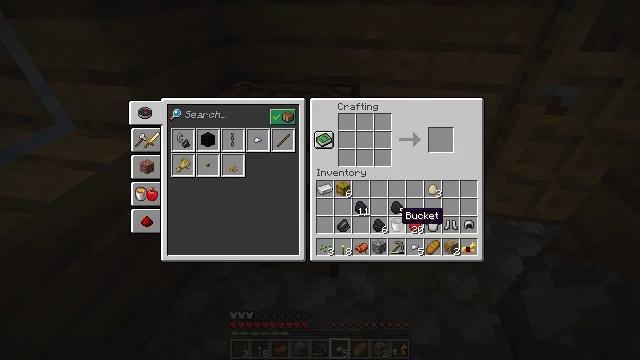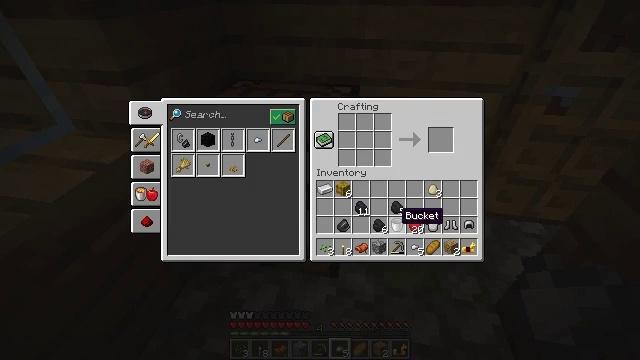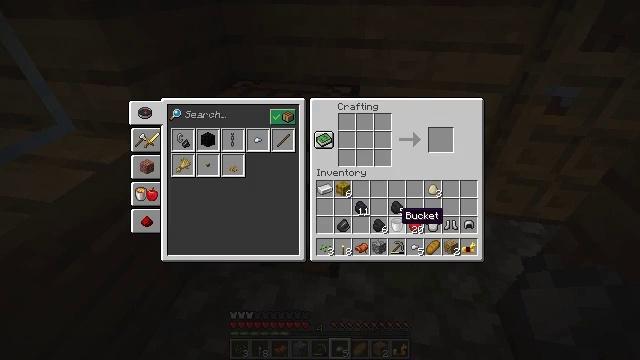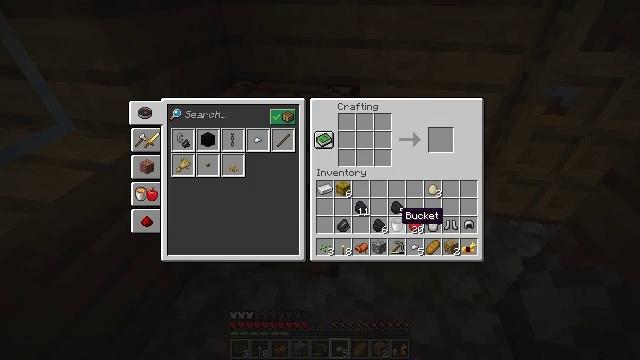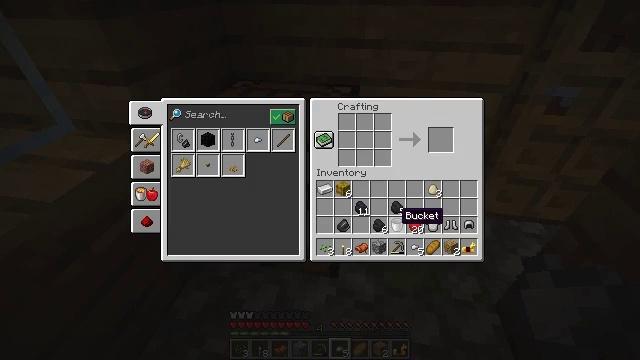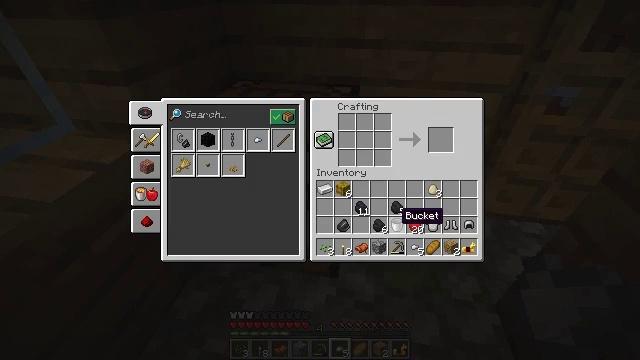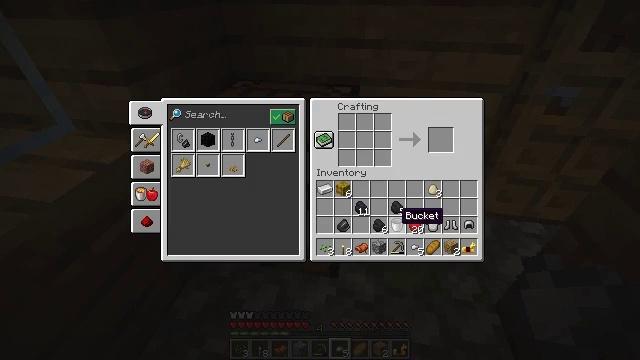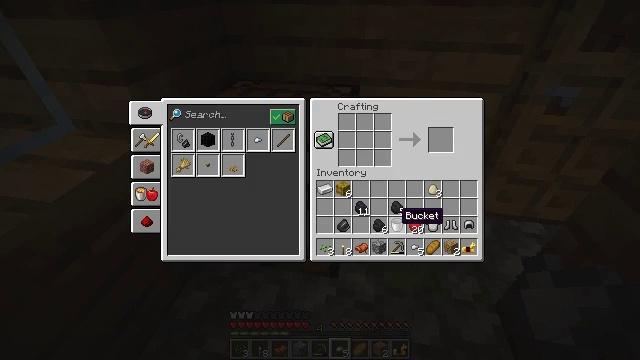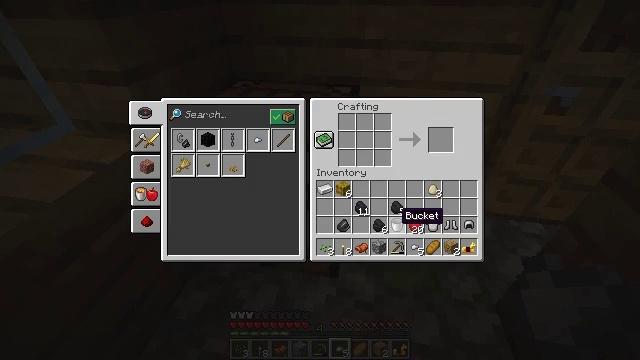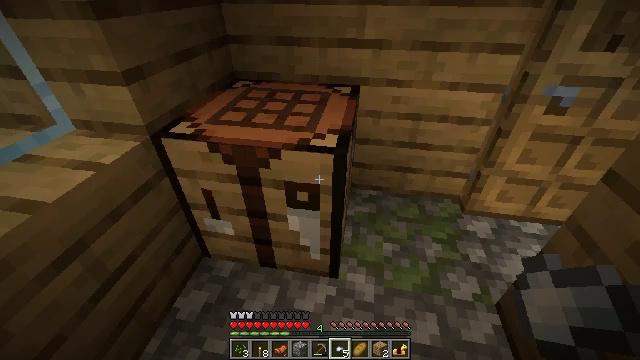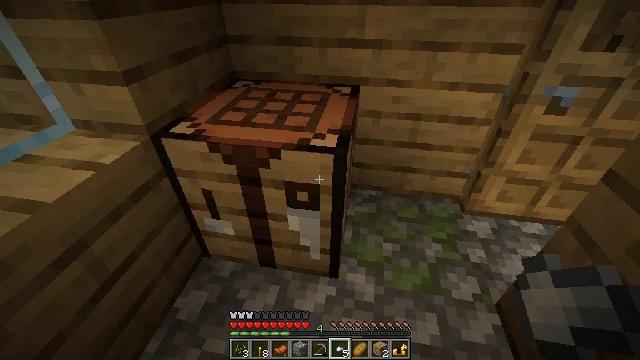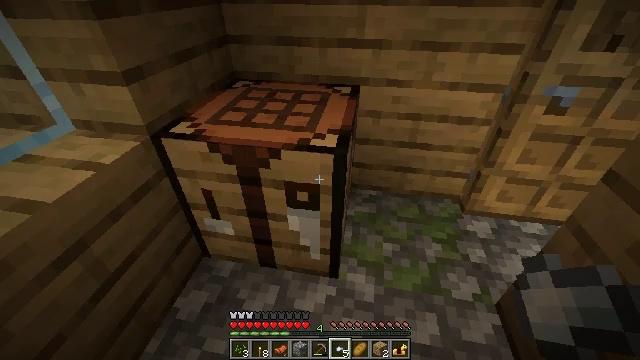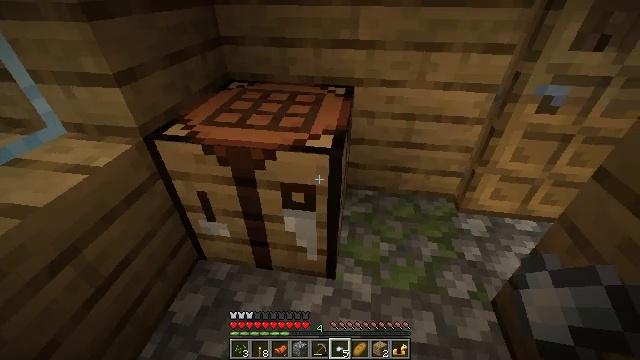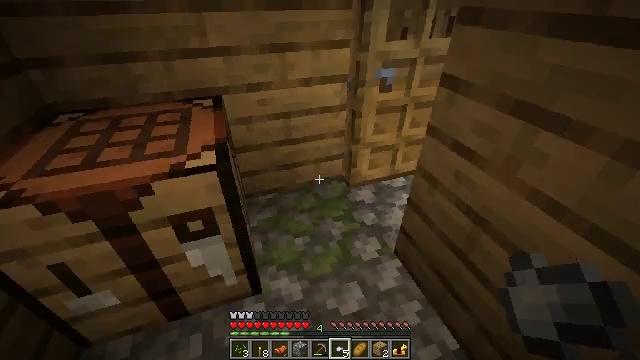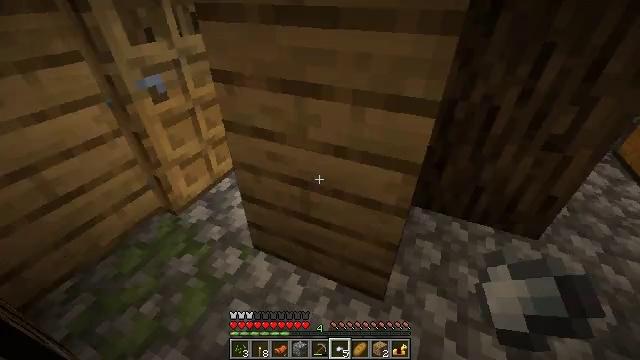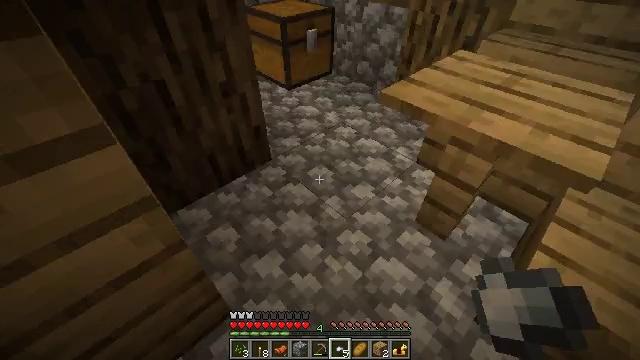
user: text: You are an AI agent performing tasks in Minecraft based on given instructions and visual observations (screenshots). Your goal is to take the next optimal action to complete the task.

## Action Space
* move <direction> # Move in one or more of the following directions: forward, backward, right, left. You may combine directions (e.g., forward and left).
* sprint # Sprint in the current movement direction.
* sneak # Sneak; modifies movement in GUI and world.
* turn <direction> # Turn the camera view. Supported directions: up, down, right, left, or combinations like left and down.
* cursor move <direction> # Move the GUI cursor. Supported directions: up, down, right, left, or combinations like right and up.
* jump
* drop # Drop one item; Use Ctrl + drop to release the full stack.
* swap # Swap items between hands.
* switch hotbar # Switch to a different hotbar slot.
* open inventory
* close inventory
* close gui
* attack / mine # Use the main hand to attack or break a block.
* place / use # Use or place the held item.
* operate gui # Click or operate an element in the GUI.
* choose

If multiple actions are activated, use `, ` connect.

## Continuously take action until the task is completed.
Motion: motion action
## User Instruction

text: Drop a pair of leather boots.
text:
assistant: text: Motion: no_op
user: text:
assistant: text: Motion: no_op
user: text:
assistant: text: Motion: no_op
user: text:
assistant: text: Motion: no_op
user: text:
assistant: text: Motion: no_op
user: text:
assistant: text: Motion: no_op
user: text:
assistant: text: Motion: no_op
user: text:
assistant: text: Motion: no_op
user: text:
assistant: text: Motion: no_op
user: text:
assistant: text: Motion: close gui
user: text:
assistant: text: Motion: open inventory
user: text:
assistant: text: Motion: turn right, open inventory
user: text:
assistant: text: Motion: turn right
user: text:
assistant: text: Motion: move forward, turn right
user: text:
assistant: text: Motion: move forward, turn right and down
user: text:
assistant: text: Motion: move forward, turn right
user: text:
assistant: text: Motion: move forward, turn right
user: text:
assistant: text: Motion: move forward
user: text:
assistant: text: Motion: move forward
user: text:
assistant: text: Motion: move forward
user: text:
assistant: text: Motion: move forward, turn right and up
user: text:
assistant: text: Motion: move forward, turn right and up
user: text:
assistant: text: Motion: move forward, turn left and up
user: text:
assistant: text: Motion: move forward, turn left and up
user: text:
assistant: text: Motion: move forward, turn left and up
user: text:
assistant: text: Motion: move forward, turn left
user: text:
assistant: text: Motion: move forward, turn left
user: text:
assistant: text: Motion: move forward, turn left and down
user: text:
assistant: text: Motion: move forward, turn left and down
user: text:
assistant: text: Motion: move forward